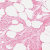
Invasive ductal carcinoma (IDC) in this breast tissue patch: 0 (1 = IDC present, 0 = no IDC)